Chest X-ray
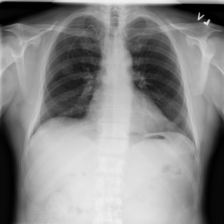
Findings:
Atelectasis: negative
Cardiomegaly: negative
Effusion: negative
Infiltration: negative
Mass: negative
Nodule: negative
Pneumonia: negative
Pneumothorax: negative
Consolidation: negative
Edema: negative
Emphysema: negative
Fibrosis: negative
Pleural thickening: negative
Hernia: negative